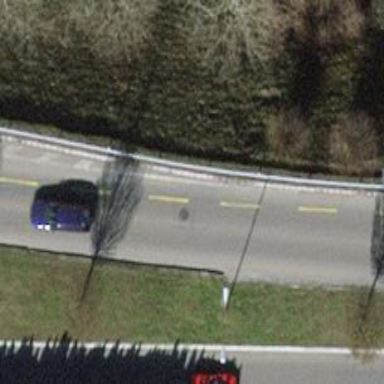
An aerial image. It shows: Primary road with asphalt surface.